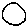
Label: moon